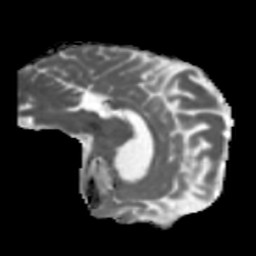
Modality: MD
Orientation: sagittal
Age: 37
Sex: female
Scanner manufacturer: siemens
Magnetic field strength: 3 T
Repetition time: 5.47 s
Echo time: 0.0854 s